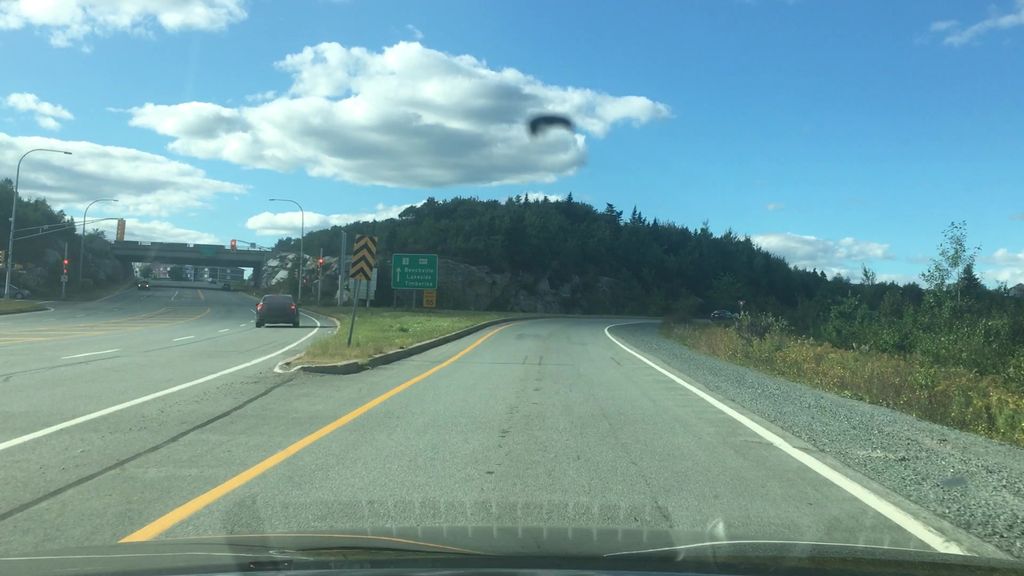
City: halifax